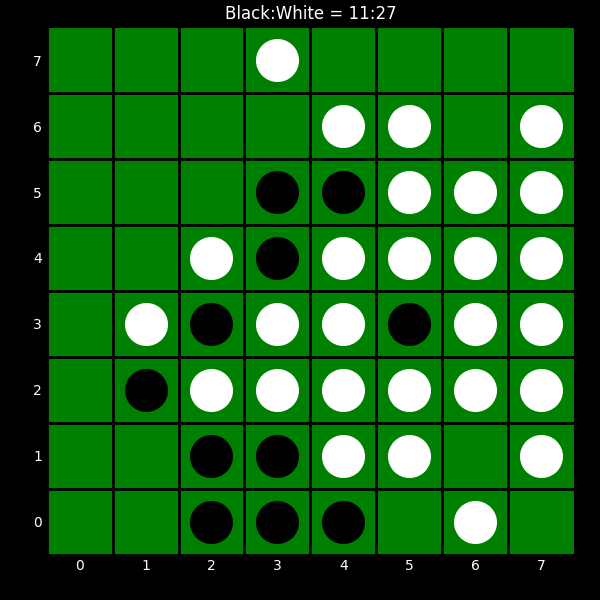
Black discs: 11
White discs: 27